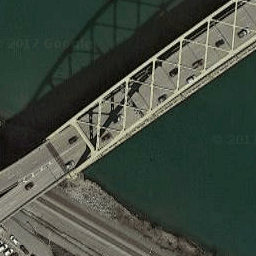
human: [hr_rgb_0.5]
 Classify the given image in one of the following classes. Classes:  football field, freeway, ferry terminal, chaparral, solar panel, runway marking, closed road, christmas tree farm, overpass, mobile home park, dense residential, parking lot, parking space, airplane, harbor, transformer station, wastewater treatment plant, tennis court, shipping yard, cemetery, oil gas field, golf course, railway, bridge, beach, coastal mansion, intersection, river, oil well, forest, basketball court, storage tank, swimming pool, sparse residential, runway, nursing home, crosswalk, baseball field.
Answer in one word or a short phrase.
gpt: bridge